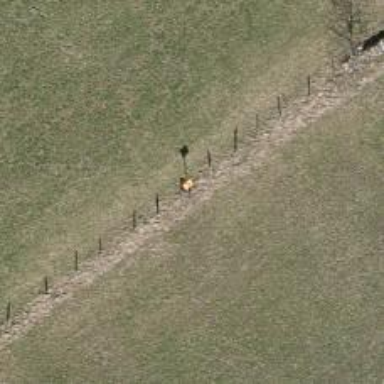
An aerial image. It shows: Pipeline marker.